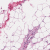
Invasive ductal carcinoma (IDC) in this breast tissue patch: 0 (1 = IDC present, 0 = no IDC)